Field crop: maize
Growth stage: 2
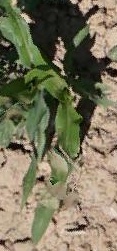
Species: maize